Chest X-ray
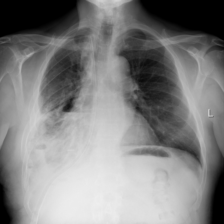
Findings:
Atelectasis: negative
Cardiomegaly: negative
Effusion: negative
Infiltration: negative
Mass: negative
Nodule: negative
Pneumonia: negative
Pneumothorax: negative
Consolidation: negative
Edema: negative
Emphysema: negative
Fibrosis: negative
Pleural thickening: negative
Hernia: negative